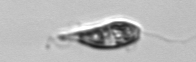
Label: Euglena